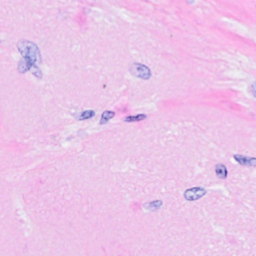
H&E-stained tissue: Breast